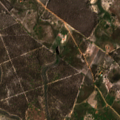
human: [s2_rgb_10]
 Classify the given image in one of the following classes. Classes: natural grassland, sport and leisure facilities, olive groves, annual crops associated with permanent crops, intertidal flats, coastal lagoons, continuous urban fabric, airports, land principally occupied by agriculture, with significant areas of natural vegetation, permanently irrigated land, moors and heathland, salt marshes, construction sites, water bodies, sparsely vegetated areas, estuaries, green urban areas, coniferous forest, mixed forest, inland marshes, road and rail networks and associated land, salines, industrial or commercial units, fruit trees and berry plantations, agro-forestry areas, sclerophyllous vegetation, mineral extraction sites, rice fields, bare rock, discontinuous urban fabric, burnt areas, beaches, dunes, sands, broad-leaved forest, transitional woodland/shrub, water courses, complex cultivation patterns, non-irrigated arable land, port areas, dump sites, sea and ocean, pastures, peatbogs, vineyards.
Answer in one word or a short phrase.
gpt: continuous urban fabric